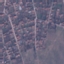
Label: Residential